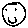
Label: smiley face